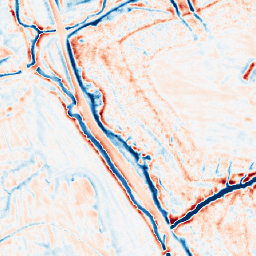
Category: edge_preserving
Decomposition family: bilateral
Decomposition parameters: d: 15
sigma_color: 75
sigma_space: 150
Upsampling method: area
Upsampling parameters: scale: 2
Upsampling scale: 2